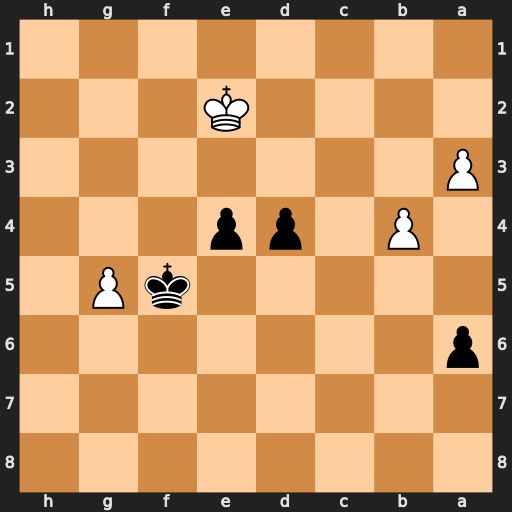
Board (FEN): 8/8/p7/5kP1/1P1pp3/P7/4K3/8
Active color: b
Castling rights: -
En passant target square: -
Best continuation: Kxg5 a4 Kf4